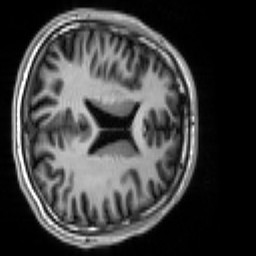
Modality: T1w
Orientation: axial
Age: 18
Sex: male
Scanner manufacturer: siemens
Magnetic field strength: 3 T
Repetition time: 2.3 s
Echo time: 0.00267 s